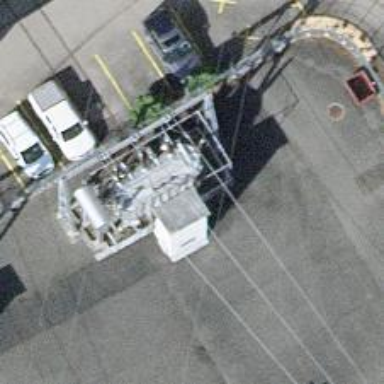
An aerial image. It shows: Power line is depicted.